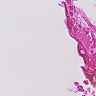
Metastatic tissue present: no